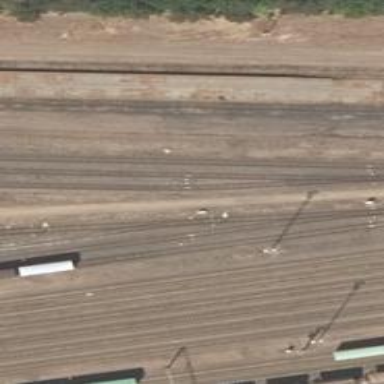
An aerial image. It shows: Railway signal.